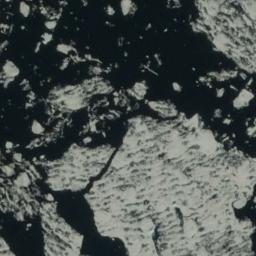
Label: sea_ice